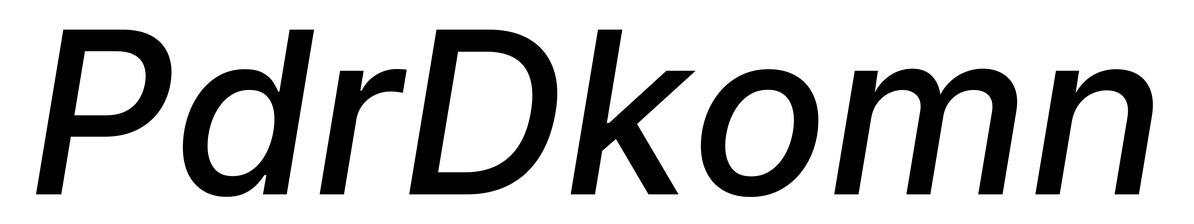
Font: Inter-Italic_Medium_Italic